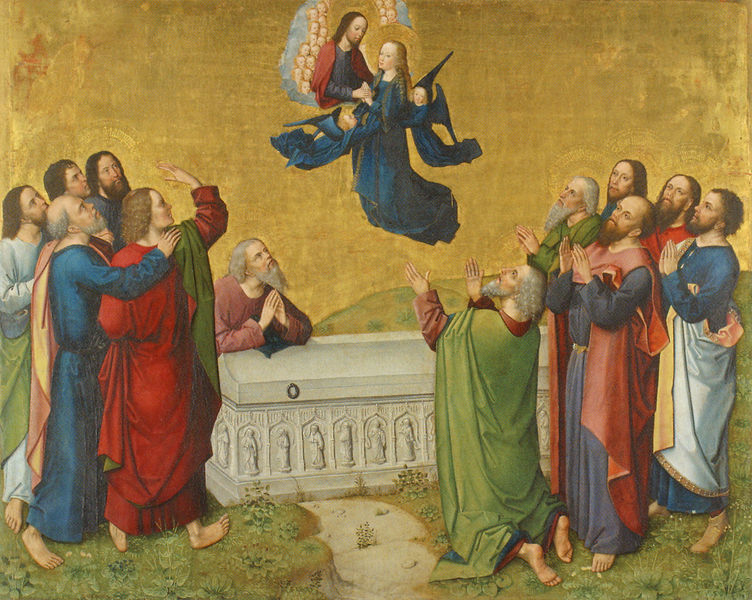
Titel: Tafeln des Marienlebens/Himmelfahrt Mariae
Künstler: Meister des Marienlebens
Institution: München, Alte Pinakothek
Schlagwörter: blau, flügel, gott, himmel, mann, umhang, weiß, frauen, grün, bunt, frau, hut, hüte, männer, rot, wiese, bart, bärte, stein, tod, hände, gold, mantel, gotik, engel, füße, jungfrau, fliegend, altar, sarg, grab, jesus, toga, kniend, mittelalter, jünger, maria, betend, ikone, himmelfahrt, sarkophag, apostel, erstaunen, mariä himmelfahrt, barg, kiend, toge, ro, alar, nakte füße